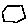
Label: hexagon